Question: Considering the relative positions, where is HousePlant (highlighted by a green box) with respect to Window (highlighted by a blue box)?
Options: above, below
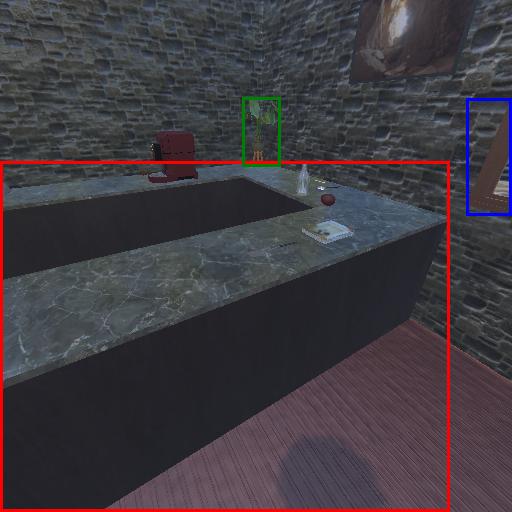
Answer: above